Question: I'm coding a private message system, which works perfectly. I need to write a SQL query for group messages, and that message should come up only once. In short I want a "conversation view" just like Facebook, only show the latest message either it is sent or recieved. Script in backend is PHP in private messaging system.
I attached a screen shot:

Here is the attached query I'm using.
Testing demo is uploaded on this address: <URL>
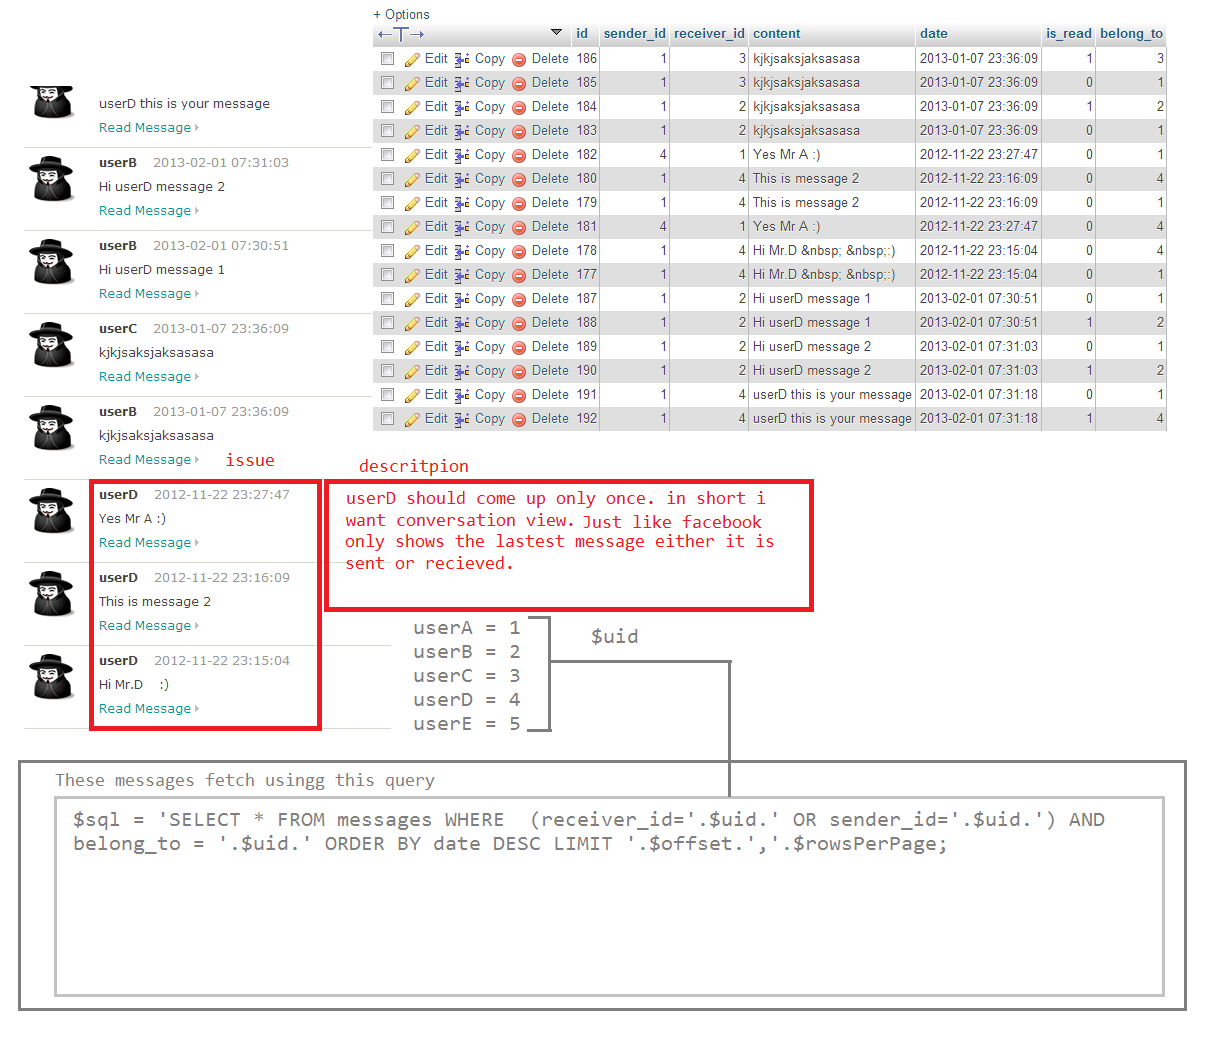
Answer: '''
SELECT *
FROM conversation
WHERE (LEAST(sender_ID, receiverID), GREATEST(sender_ID, receiverID), date)
IN
(
SELECT LEAST(sender_ID, receiverID) x,
GREATEST(sende_ID, receiverID) y,
MAX(date) max_date
FROM conversation
GROUP BY x, y
)
AND '$uid' IN (sender_ID, receiverID)
// AND other conditions if you have ...
// ORDER BY ...
// LIMIT ...
'''